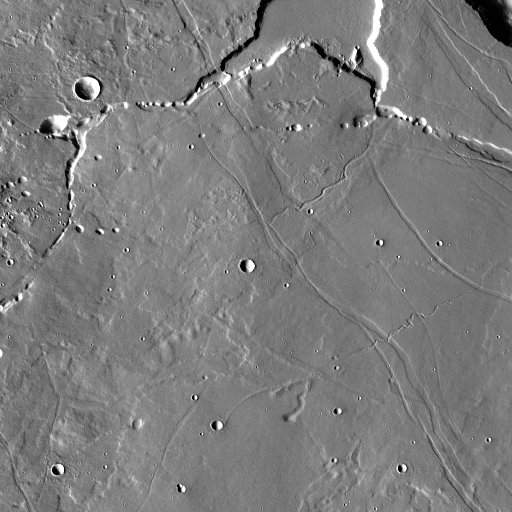
Crater classes present: Background, Other, Layered, Secondary